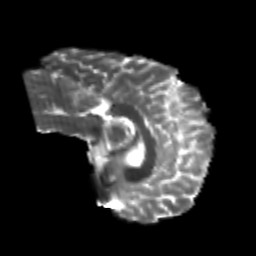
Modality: T2w
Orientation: sagittal
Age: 25
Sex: male
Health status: healthy
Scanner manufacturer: philips
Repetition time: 7.388 s
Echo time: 0.08599 s